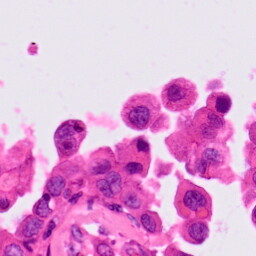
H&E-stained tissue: Lung